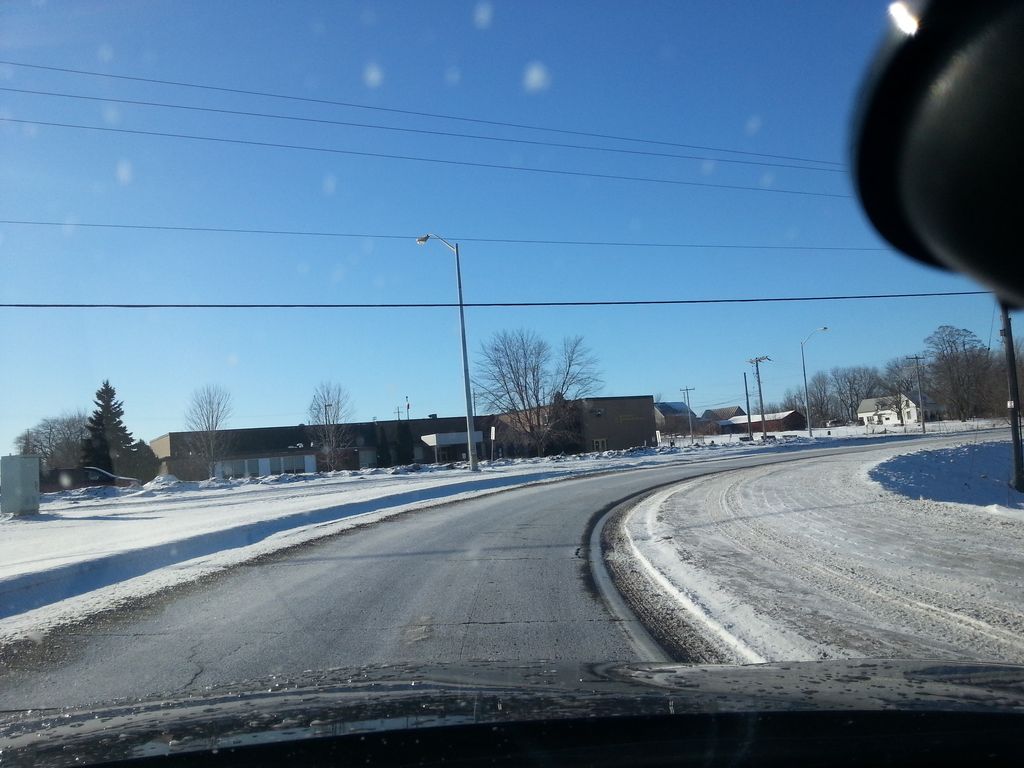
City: ottawa-gatineau